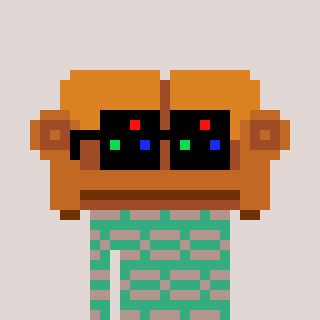
a pixel art character with square black sunglasses, a couch-shaped head and a teal-colored body on a warm background